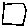
Label: square